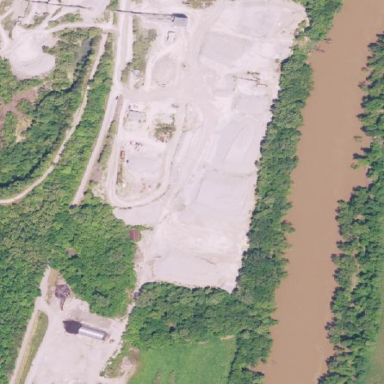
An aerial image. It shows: Quarry area.